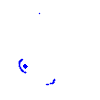
Particle: kaon